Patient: sex M, age 57
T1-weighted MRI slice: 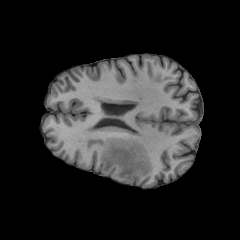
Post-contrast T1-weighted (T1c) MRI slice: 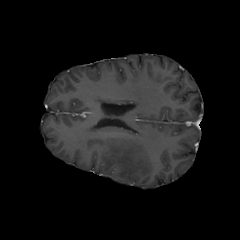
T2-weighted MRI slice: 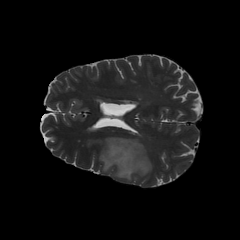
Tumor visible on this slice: yes
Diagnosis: Astrocytoma, IDH-wildtype
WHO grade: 2